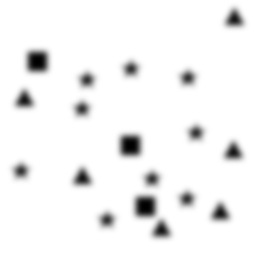
Squares: 3
Triangles: 6
Stars: 9
Total shapes: 18